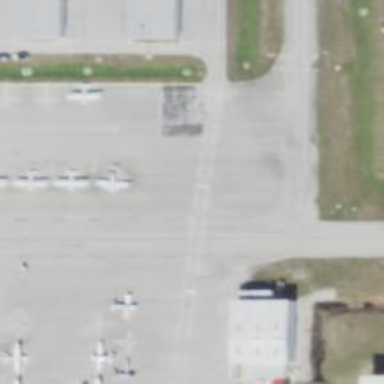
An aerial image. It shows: Image of taxiway at airport.